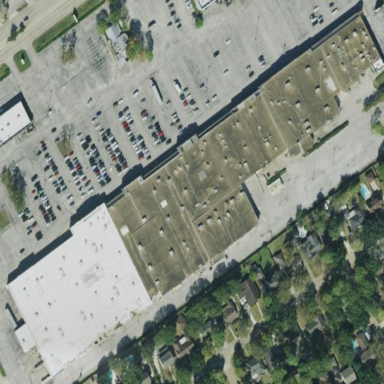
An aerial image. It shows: Retail building.